Question: I would like to draw a flot chart with threshold values like below.Any suggestions pls
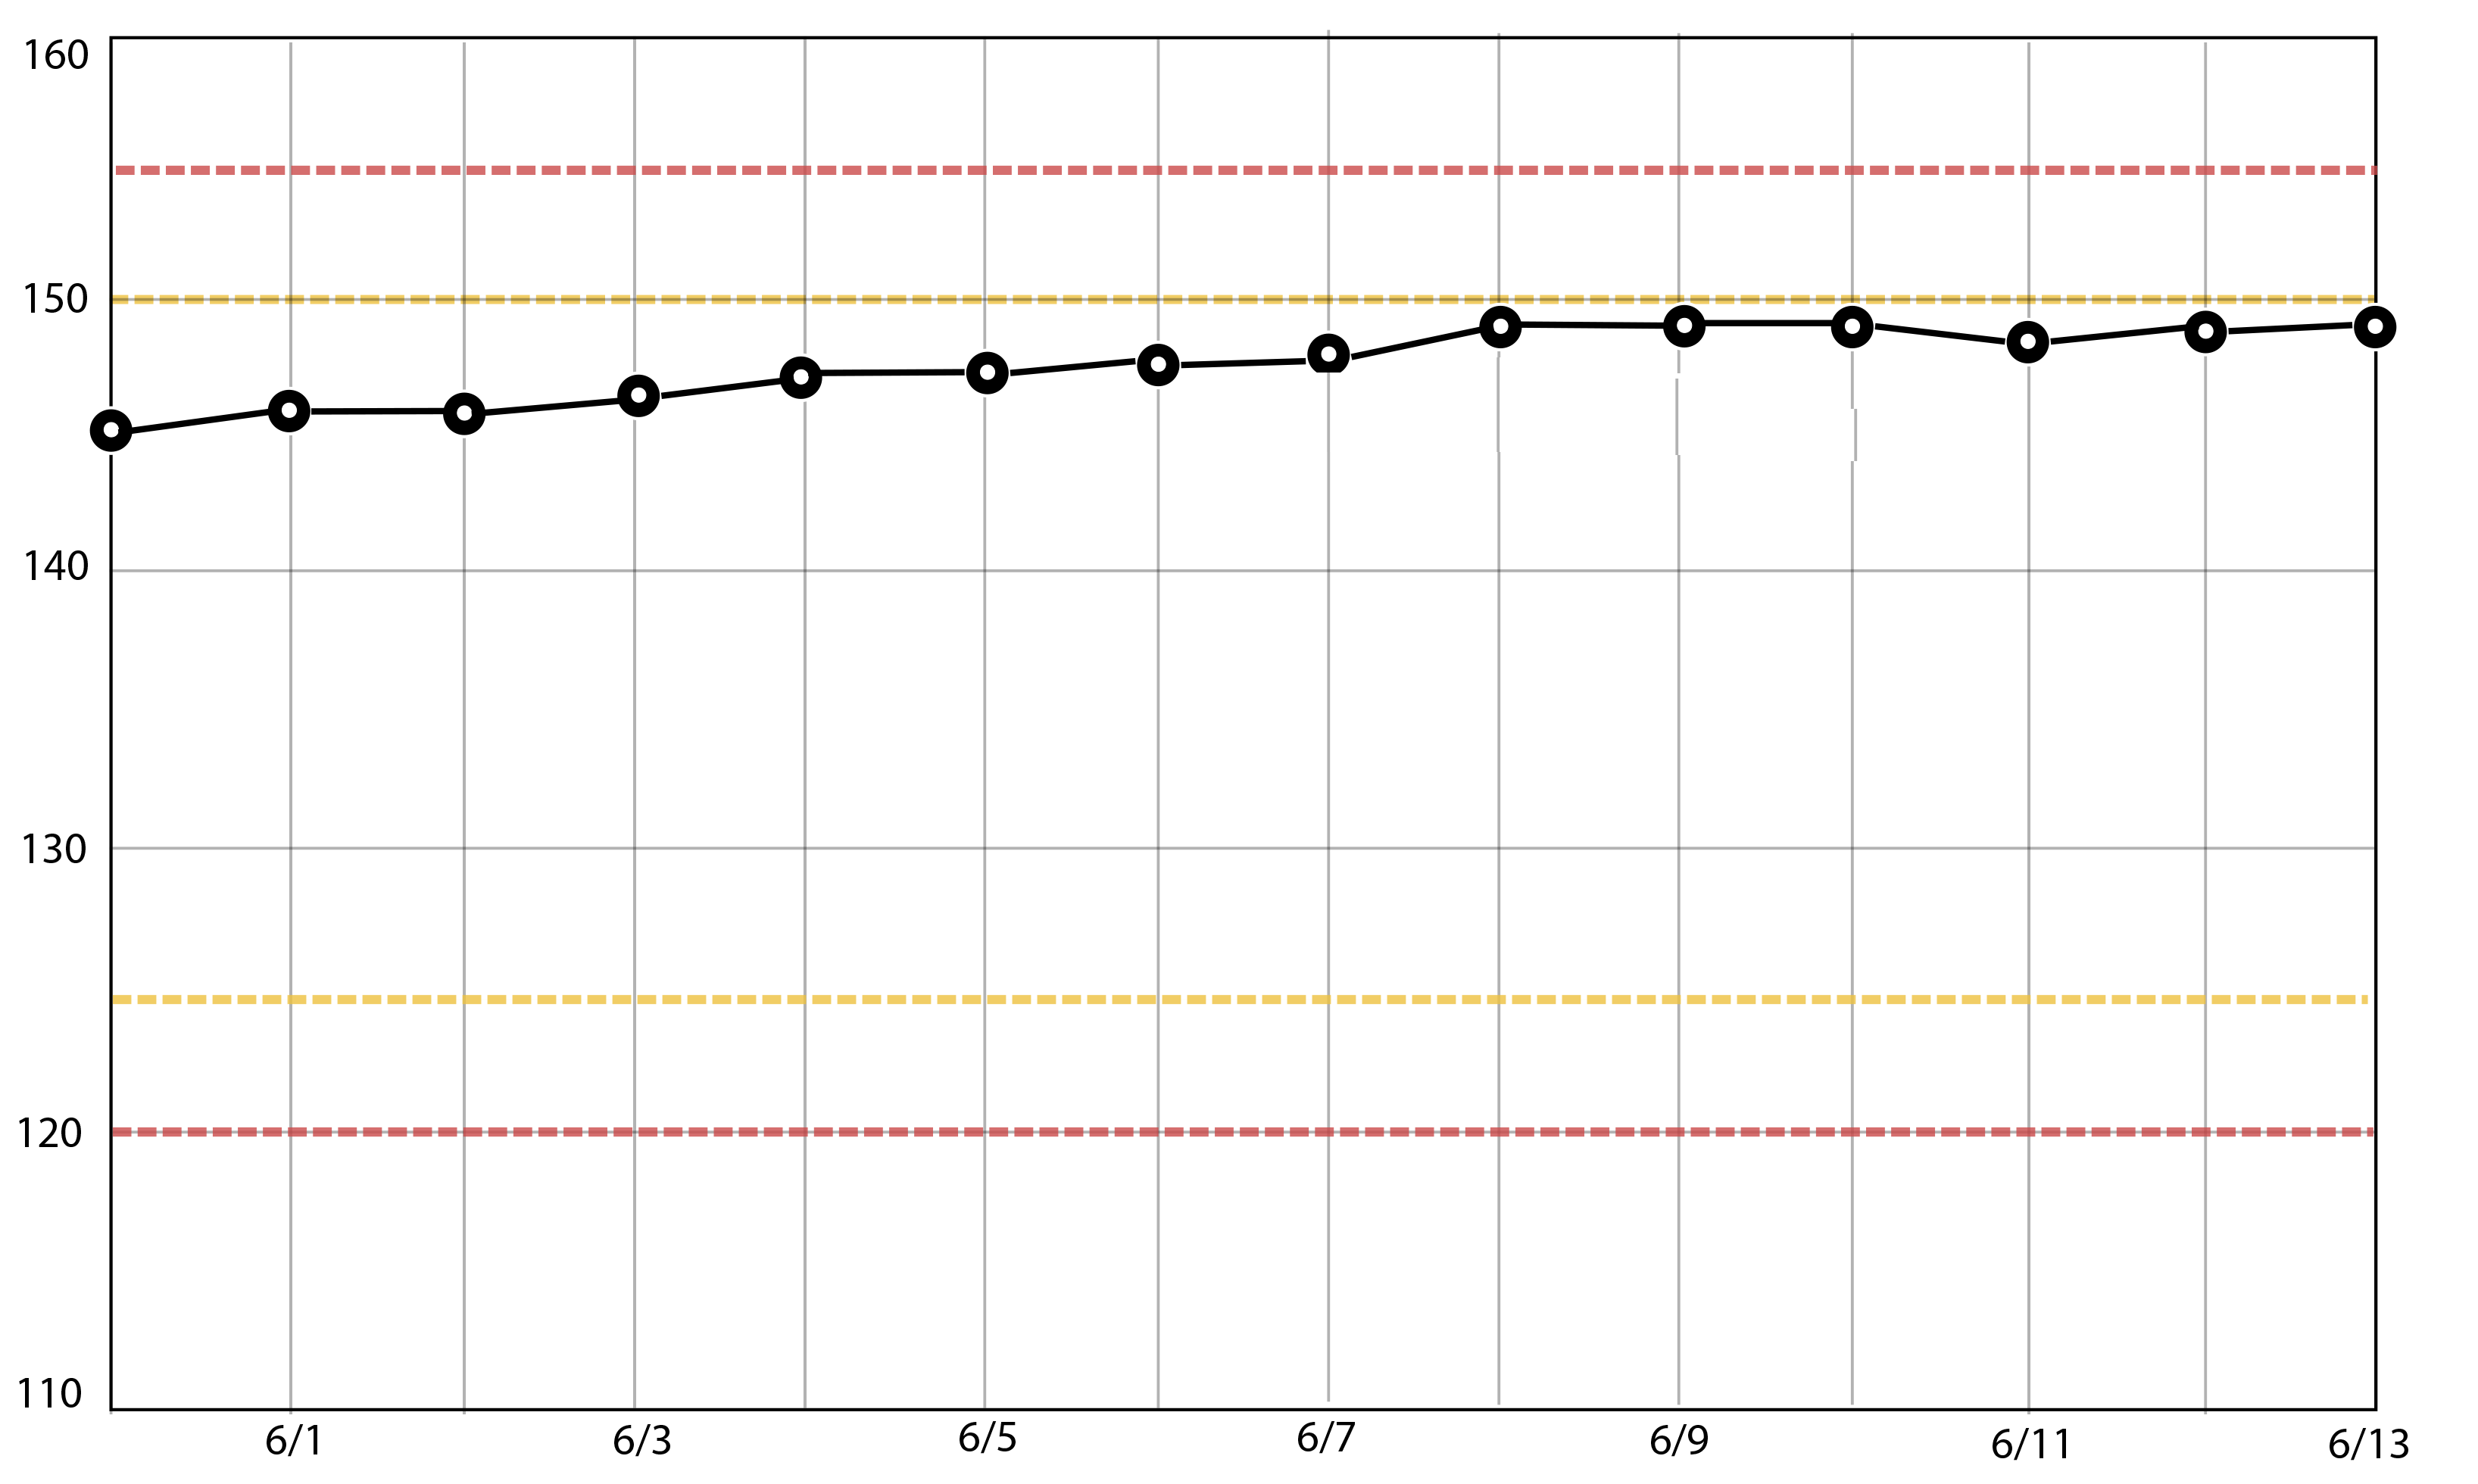
Answer: I've used the flot dashes plugin in the past to create something similar - <URL>.
'''
var dataSet = [{
data: [[1,8],[2,8],[3,8],[4,8]],
dashes: {show: true}
},
{
data: [[1,7],[2,5],[3,6],[4,6]],
points: {show:true},
lines: {show:true}
},
{
data: [[1,4],[2,4],[3,4],[4,4]],
dashes: {show: true}
}]
'''